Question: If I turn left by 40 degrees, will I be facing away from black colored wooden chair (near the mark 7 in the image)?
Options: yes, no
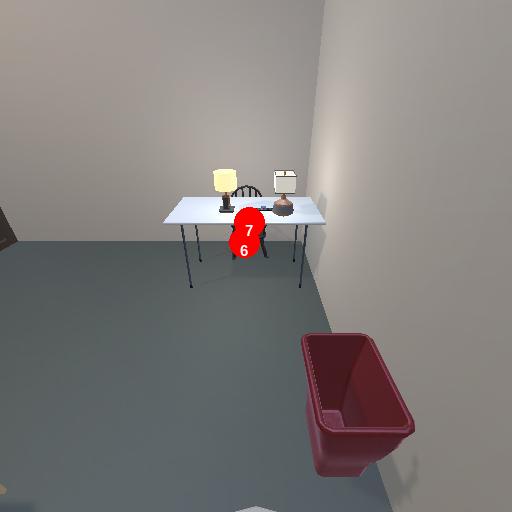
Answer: yes